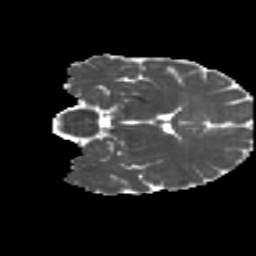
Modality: MD
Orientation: coronal
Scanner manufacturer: siemens
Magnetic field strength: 3 T
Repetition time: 4.16 s
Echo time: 0.0806 s